Sex: F
Age: 61
Scanner: Avanto
Primary tumour origin: Non-Small Cell Lung Cancer
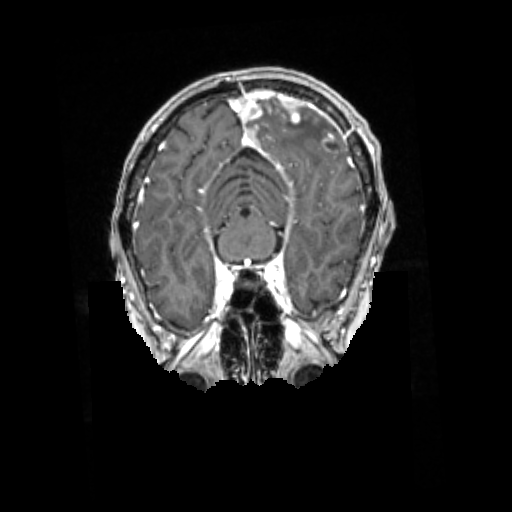
Segmented lesion volume (cc): 20.758
Number of lesion components: 3